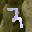
Label: 3